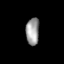
Tissue: lung
Cell type: Epithelial cells
Senescence score: 0.1902
Nuclear area (px): 350
Mean DAPI intensity: 157.009